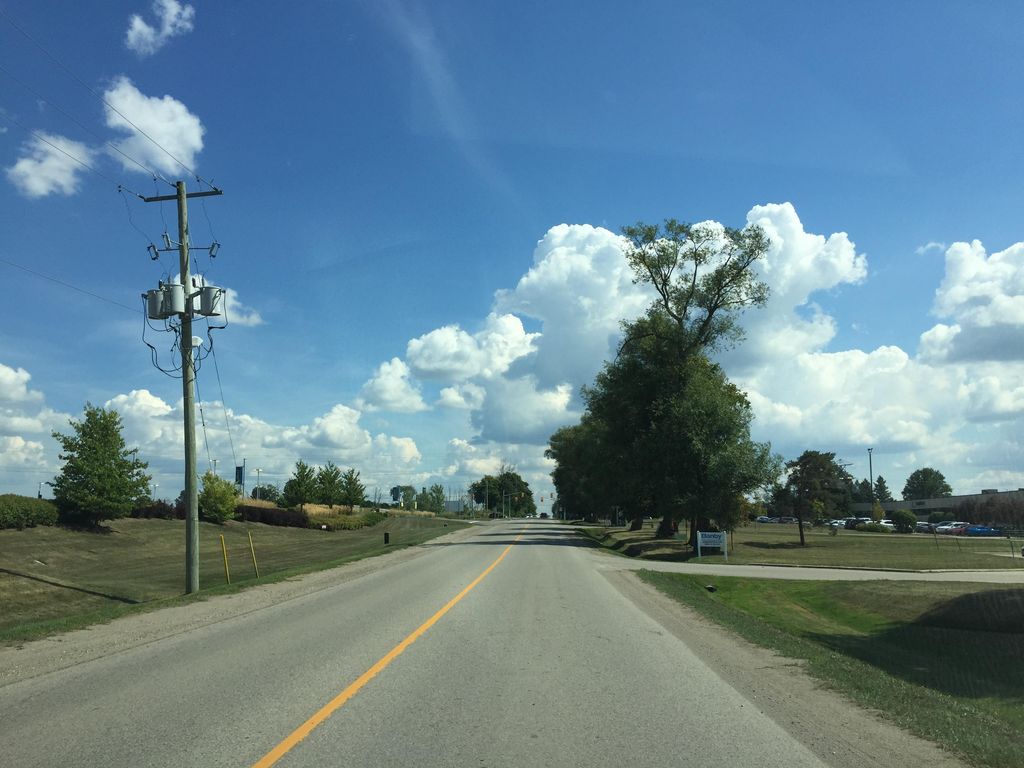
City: kitchener-waterloo